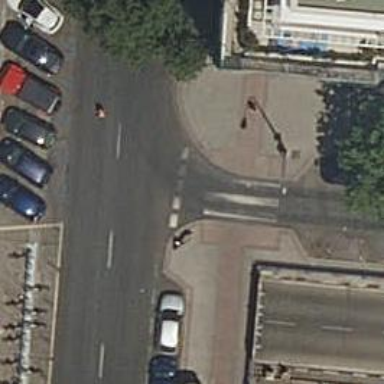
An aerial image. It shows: Road with traffic signals.